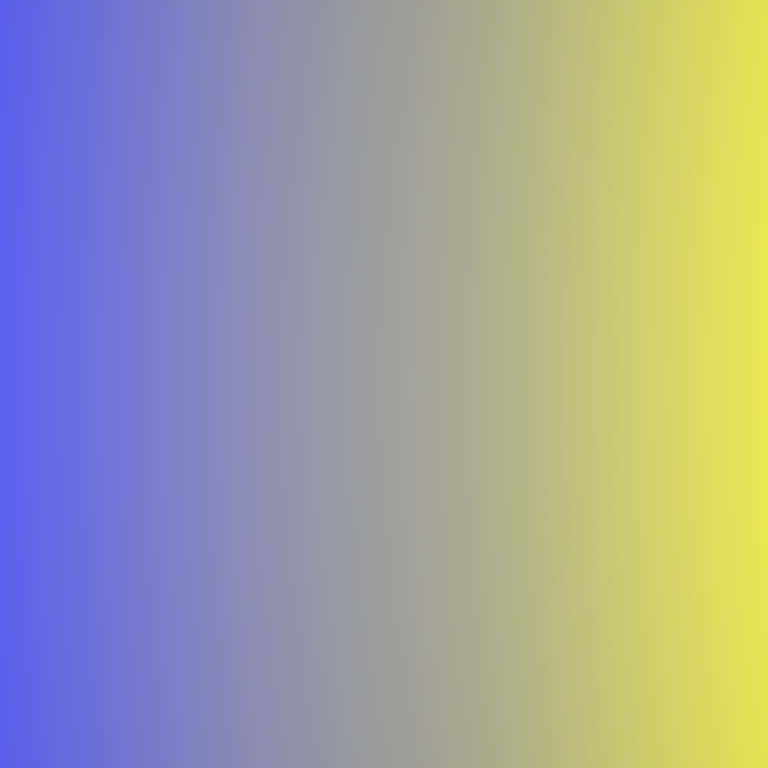
Abstract light effect, smooth gradient from cool blue to warm yellow, calm atmosphere, soft glow, no room, no furniture, no objects.